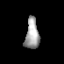
Tissue: prostate
Cell type: Epithelial cells
Senescence score: 0.2988
Nuclear area (px): 410
Mean DAPI intensity: 163.51